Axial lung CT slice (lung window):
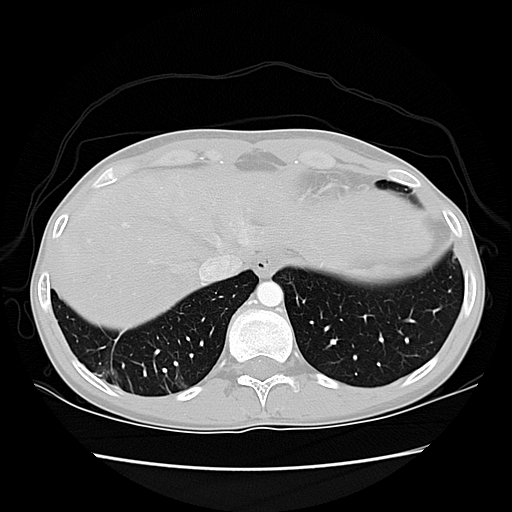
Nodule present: no